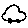
Label: car